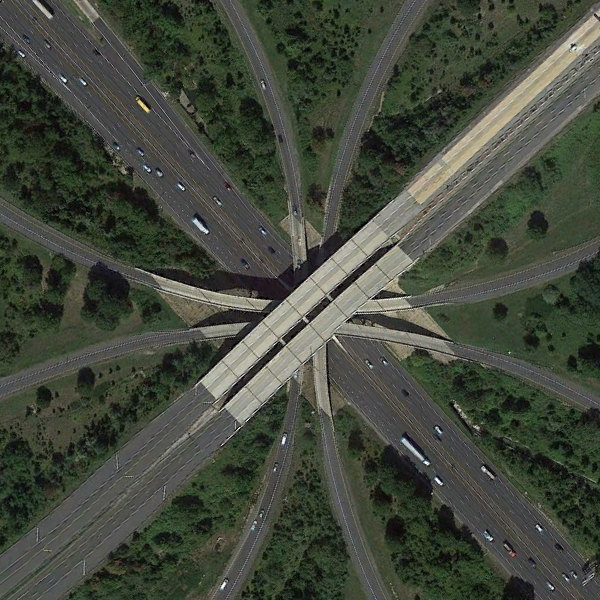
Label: Viaduct